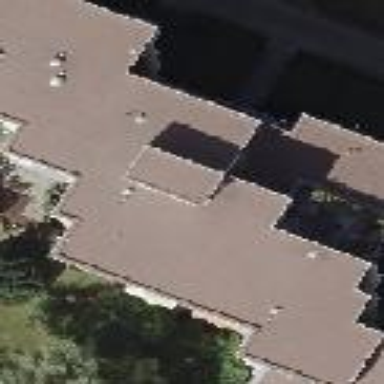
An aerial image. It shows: The image shows part of apartment building.